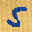
Label: 5